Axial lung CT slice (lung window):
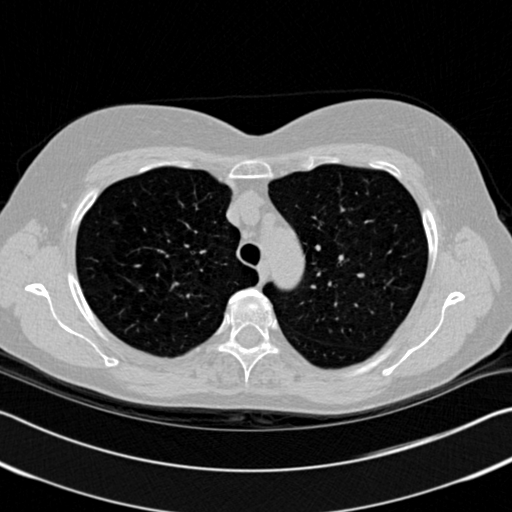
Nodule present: no